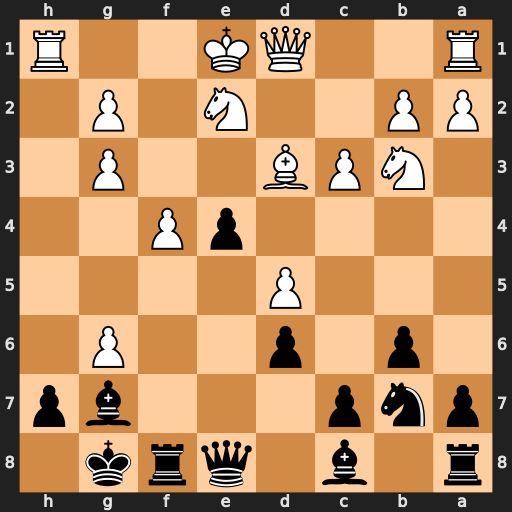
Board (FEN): r1b1qrk1/pnp3bp/1p1p2P1/3P4/4pP2/1NPB2P1/PP2N1P1/R2QK2R
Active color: b
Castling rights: KQ
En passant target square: -
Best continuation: exd3 gxh7+ Kh8